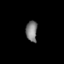
Tissue: skin
Cell type: Epithelial cells
Senescence score: 0.2453
Nuclear area (px): 233
Mean DAPI intensity: 124.163